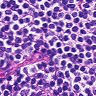
Metastatic tissue present: no